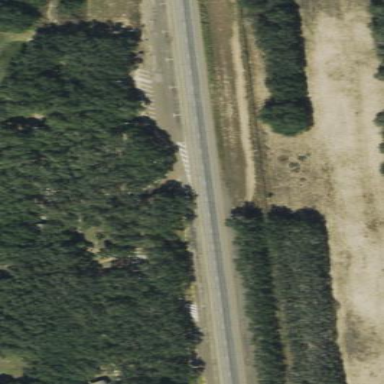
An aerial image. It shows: Rest area along the road with picnic tables.